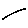
Label: line